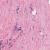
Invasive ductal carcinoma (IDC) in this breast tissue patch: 0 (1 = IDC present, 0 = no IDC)